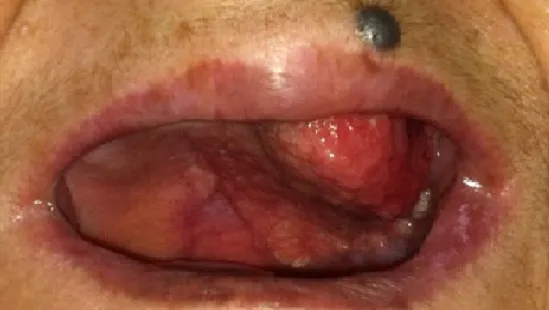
Clinical photography of oral verrucous carcinoma.
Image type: medical_photograph (oral_photograph)